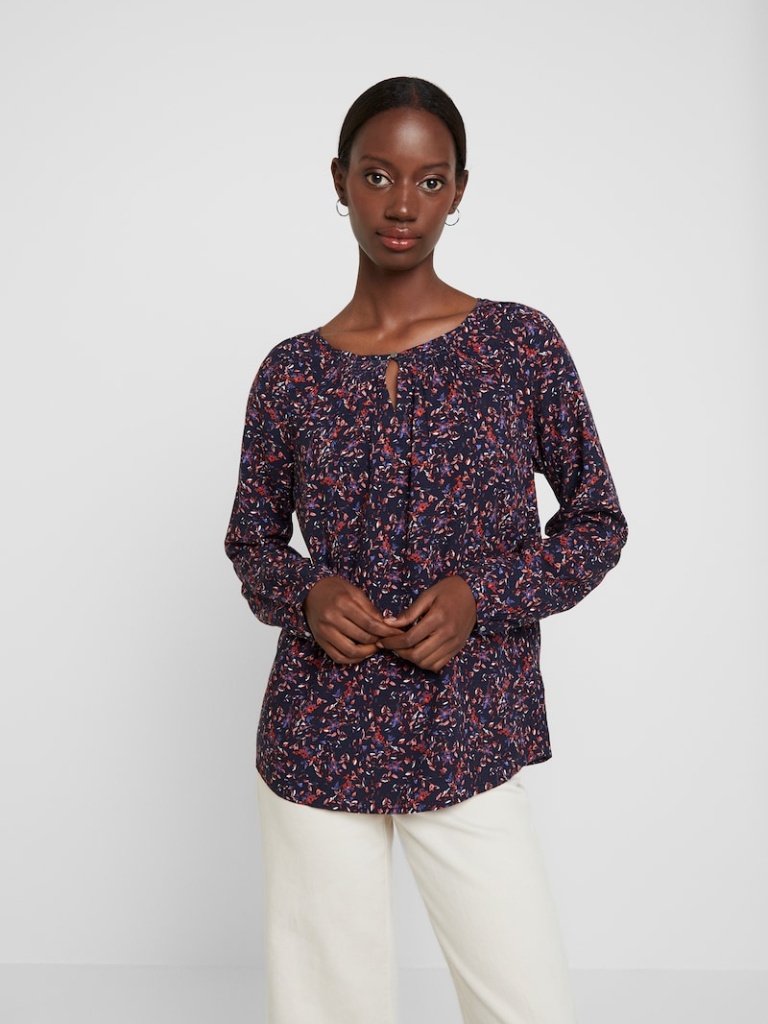
cotton relaxed a long-sleeved with the sleeves down hip length Untucked crew blouse